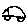
Label: car